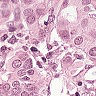
Metastatic tissue present: yes